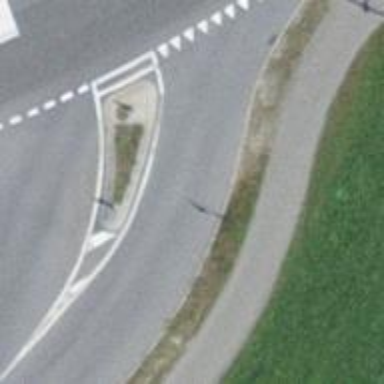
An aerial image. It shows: Residential road with asphalt surface and track cycleway on the left.